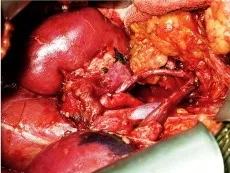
Transplantation of the kidney. The proximal aortic segment was anastomosed end-to-side to the right external iliac artery (EIA). The IVC (inferior vena cava) was sutured end-to-side to the right external iliac vein (EIV). The two ureters were sutured separately to the dome of the urinary bladder with two 6F, 10 cm stents in place.
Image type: medical_photograph (other_medical_photograph)